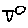
Label: bird